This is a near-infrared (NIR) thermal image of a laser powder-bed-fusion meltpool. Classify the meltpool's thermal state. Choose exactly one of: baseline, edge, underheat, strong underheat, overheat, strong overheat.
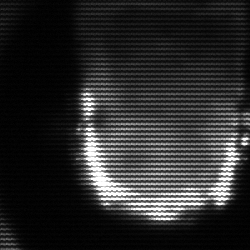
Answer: baseline